Aerial crown-view tile of a tropical tree (Barro Colorado Island, Panama), acquired 20250317:
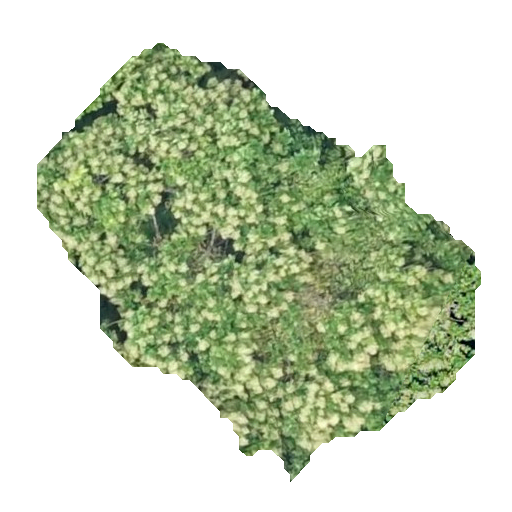
Species: Anacardium excelsum
GBIF accepted scientific name: Anacardium excelsum
Crown area: 169.437 m²